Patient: sex F, age 44
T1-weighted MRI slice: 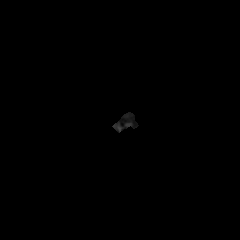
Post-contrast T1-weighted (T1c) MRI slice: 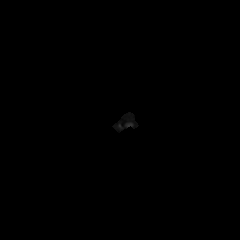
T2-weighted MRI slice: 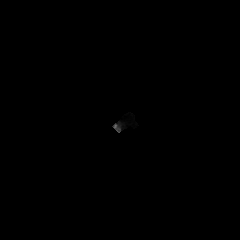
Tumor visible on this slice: no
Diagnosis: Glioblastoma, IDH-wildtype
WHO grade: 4